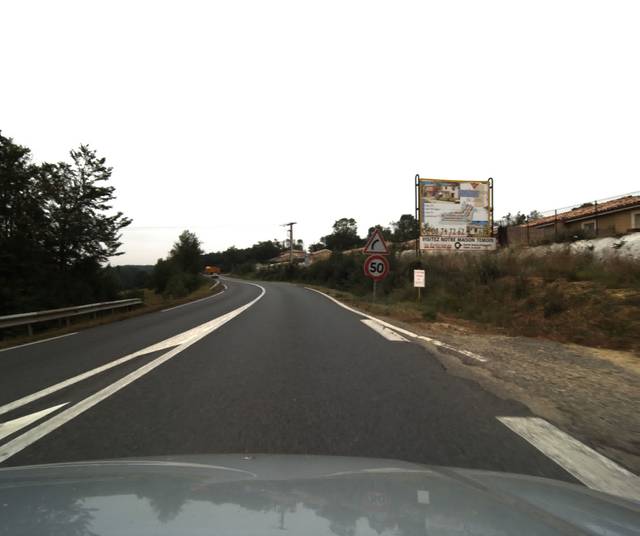
Region: France
Coordinates: 43.654, 0.6218